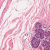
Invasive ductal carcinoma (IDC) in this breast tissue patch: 0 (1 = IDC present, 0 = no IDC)